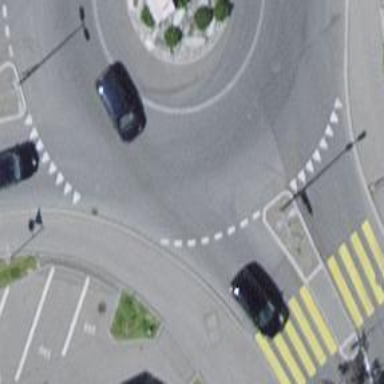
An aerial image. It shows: Secondary road made of asphalt leading to roundabout.